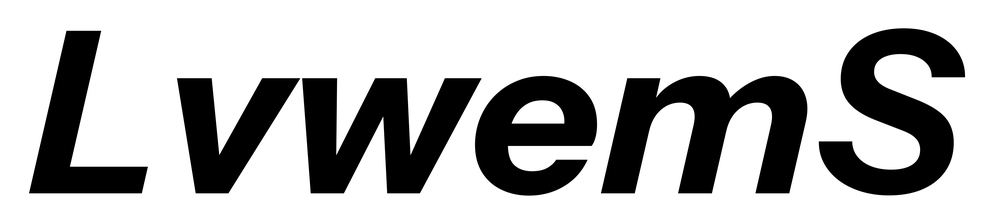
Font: InstrumentSans-Italic_Bold_Italic